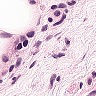
Metastatic tissue present: yes